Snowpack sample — Buffalo Mountain, Silverthorne, Colorado, USA (2/22/26, 2:02 PM MST)
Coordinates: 39.622, -106.113
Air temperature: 33 °F
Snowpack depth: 63 cm
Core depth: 30 cm
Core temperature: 24.8 °F
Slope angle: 11°, slope face: 116°
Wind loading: low
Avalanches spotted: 0
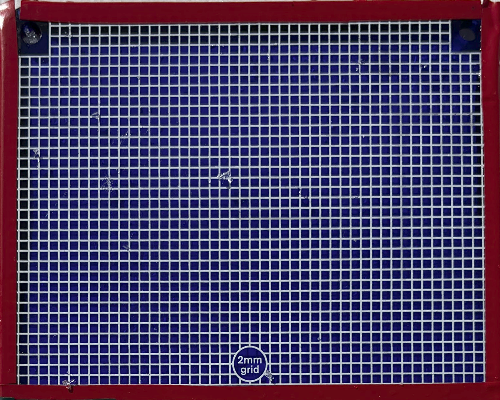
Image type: profile
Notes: In a firebreak similar to site 1, minimal wind loading with no spotted avalanches (not many faces in view though)